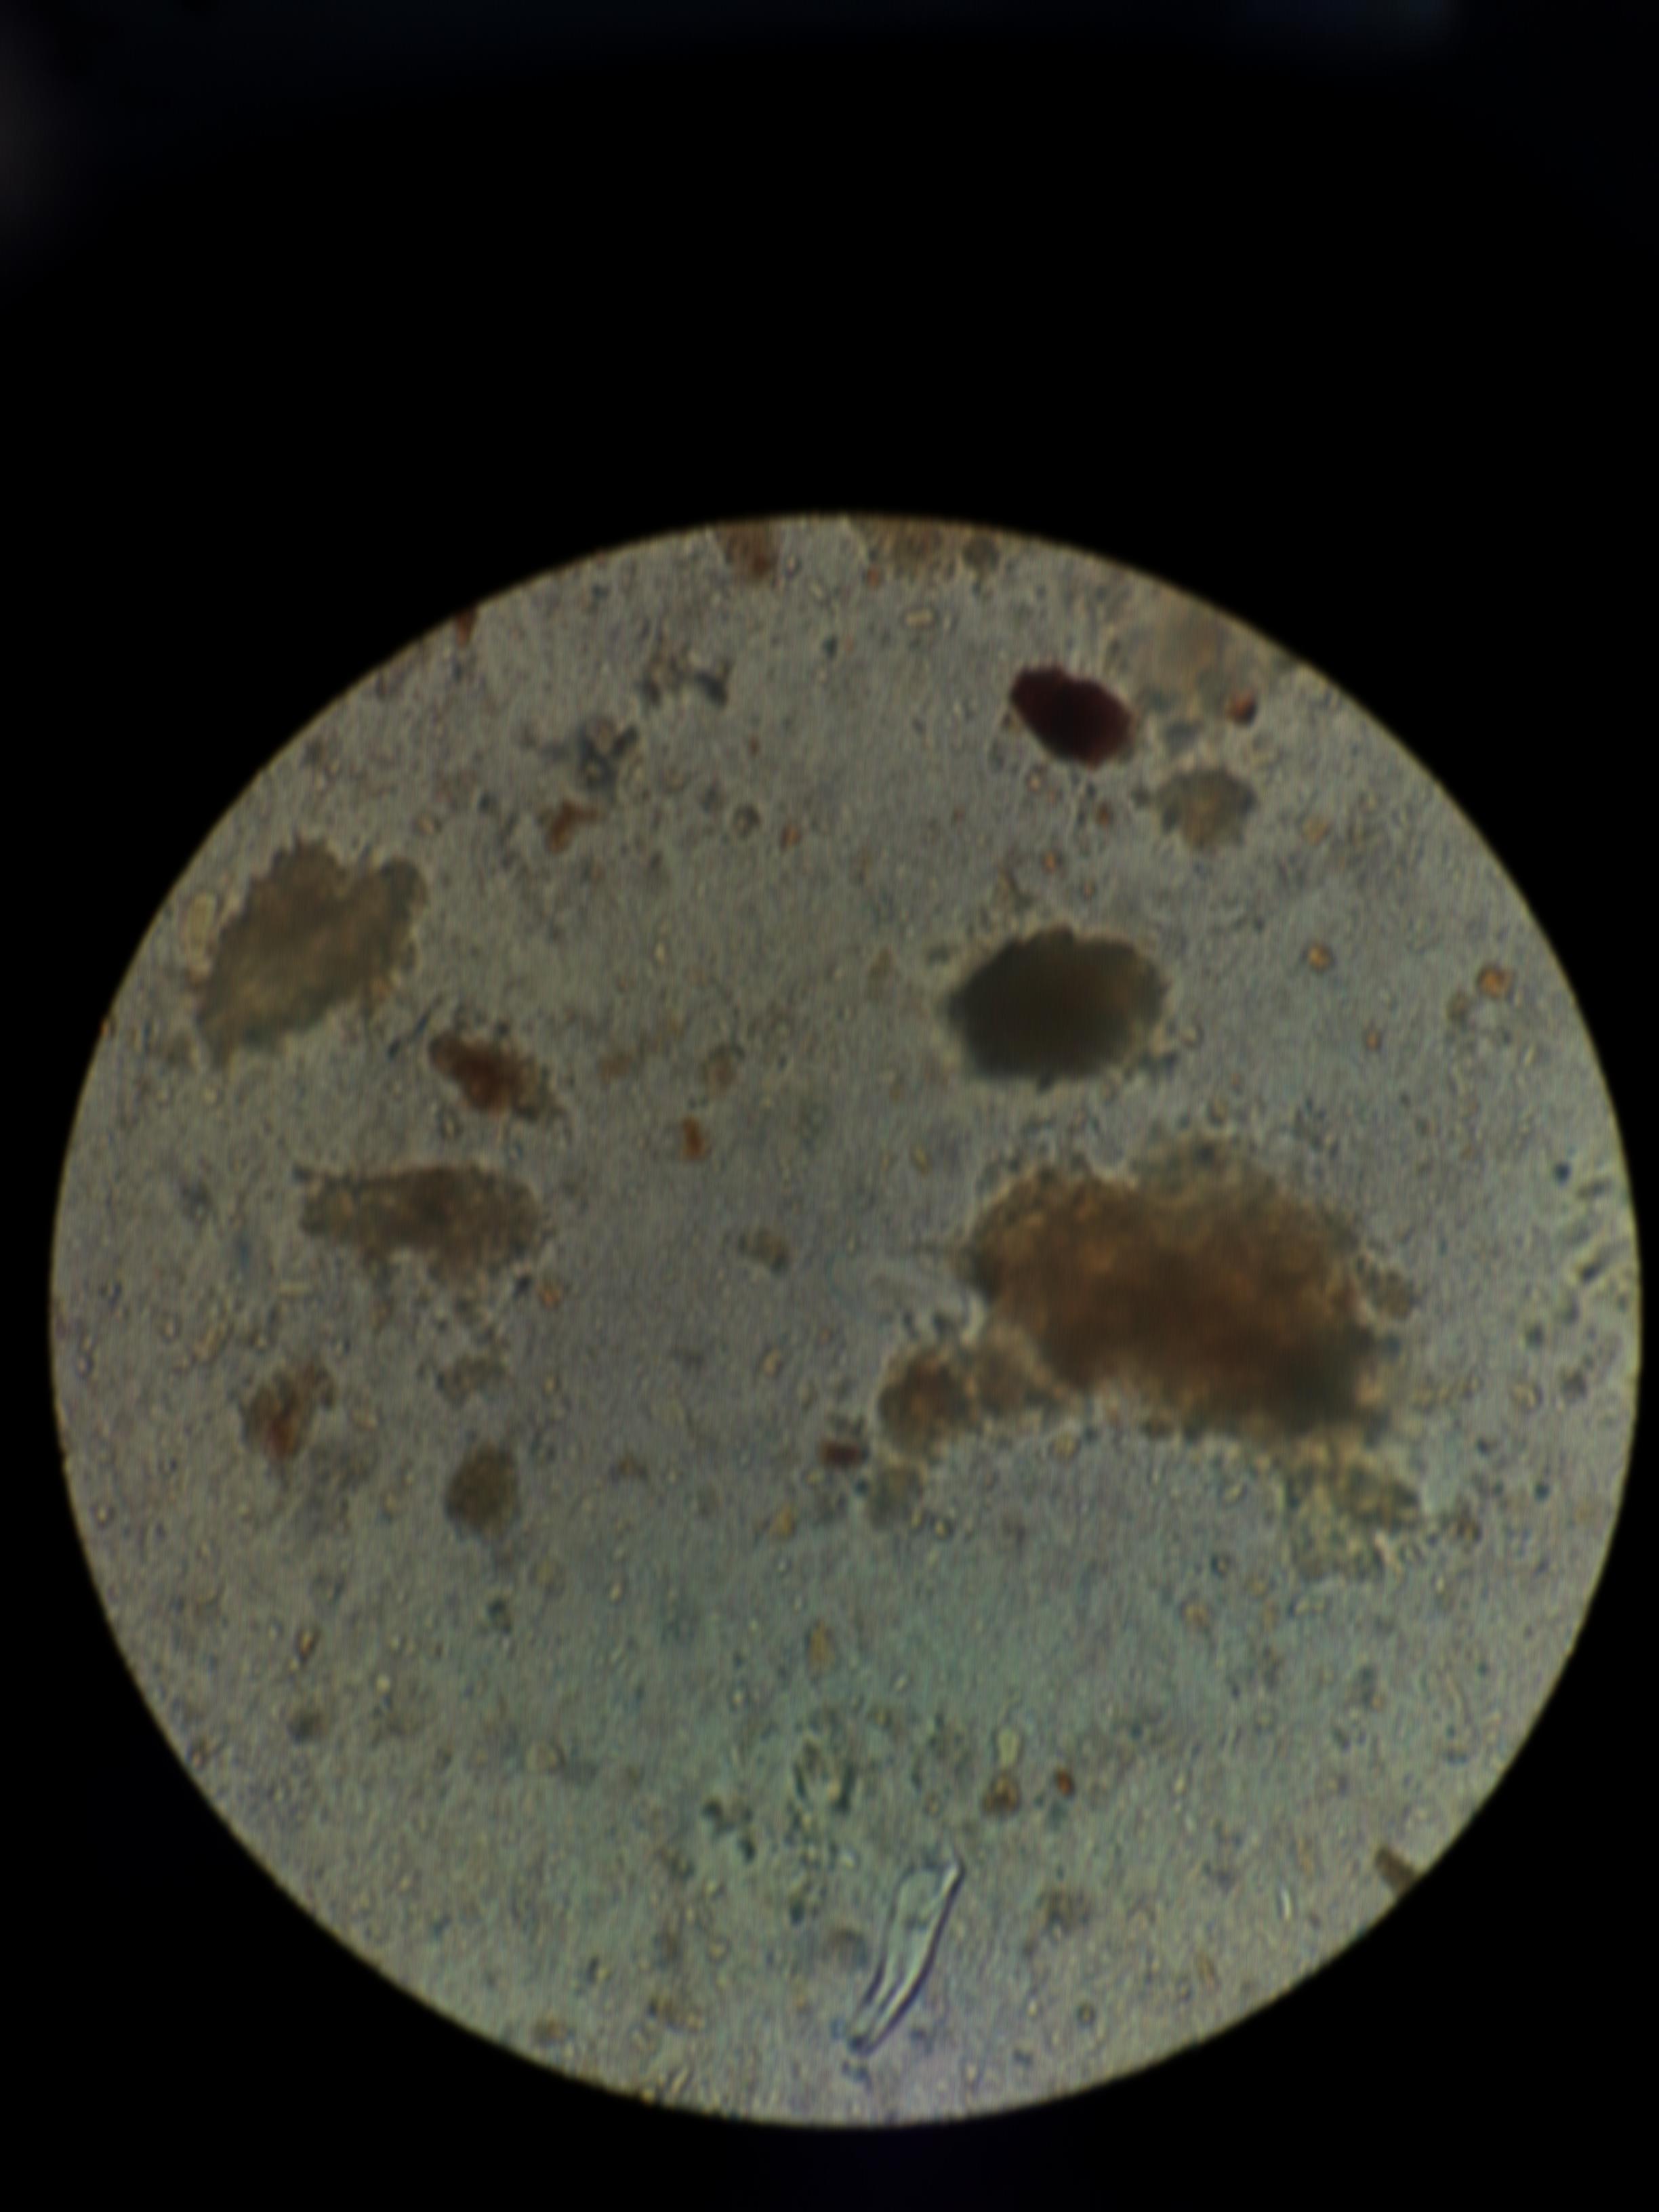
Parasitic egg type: Enterobius vermicularis